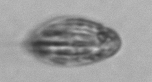
Label: Katodinium_or_Torodinium